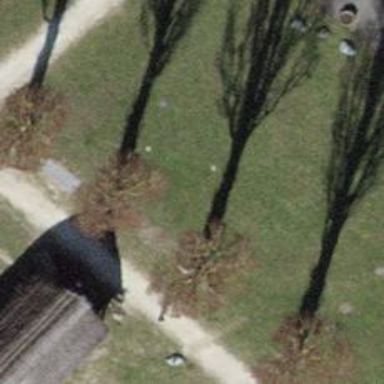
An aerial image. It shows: Deciduous broadleaved tree in park.